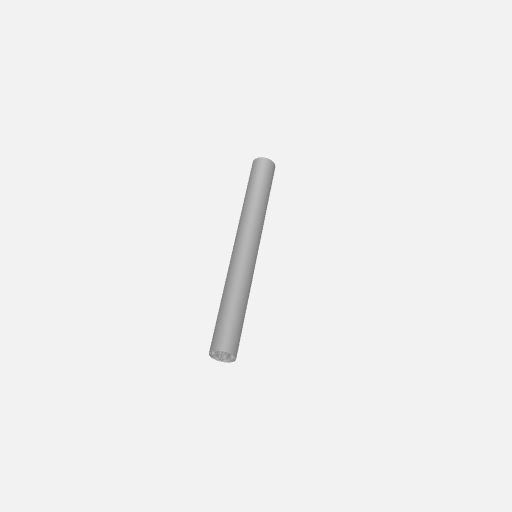
Part: GoTUBE288